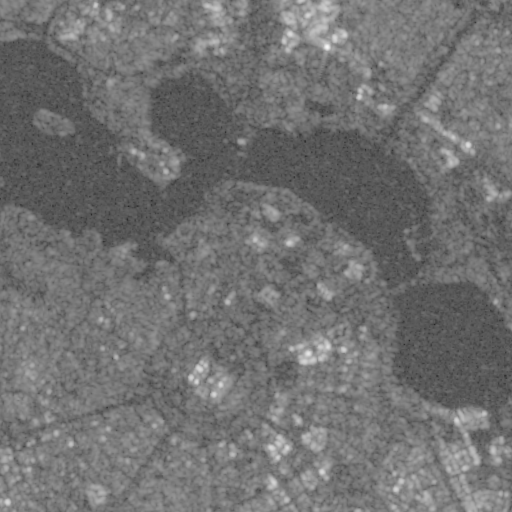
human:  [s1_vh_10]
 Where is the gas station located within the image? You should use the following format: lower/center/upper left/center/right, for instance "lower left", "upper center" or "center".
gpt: The gas station is located in the lower left of the image.
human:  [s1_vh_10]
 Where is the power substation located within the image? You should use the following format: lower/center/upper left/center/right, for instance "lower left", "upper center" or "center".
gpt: The power substation is located in the lower right of the image.
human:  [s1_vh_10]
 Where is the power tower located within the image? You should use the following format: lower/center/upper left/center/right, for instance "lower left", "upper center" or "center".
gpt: The power tower is located in the lower right of the image.
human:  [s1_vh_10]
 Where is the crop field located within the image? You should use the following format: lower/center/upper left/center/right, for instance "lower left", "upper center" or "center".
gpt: There is no crop field in the image.

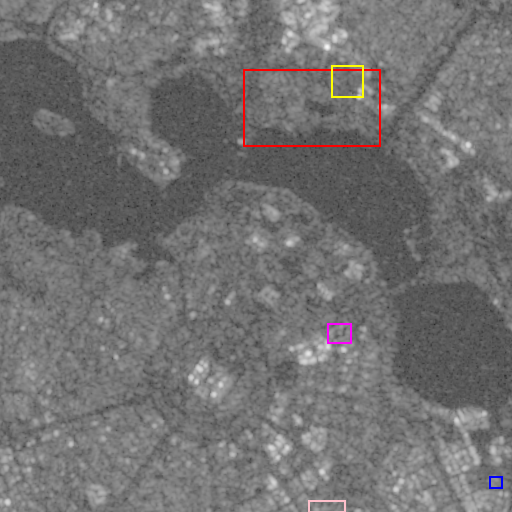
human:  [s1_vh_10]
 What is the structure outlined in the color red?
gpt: The structure outlined in red is a park.
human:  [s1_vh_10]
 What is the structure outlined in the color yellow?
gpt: The structure outlined in yellow is a parking lot.
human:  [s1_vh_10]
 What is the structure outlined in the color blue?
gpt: The structure outlined in blue is a power substation.
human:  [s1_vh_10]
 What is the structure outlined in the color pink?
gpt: The structure outlined in pink is a stadium.
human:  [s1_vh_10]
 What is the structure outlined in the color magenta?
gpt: The structure outlined in magenta is a building.
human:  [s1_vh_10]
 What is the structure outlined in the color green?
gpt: There is no green outline.